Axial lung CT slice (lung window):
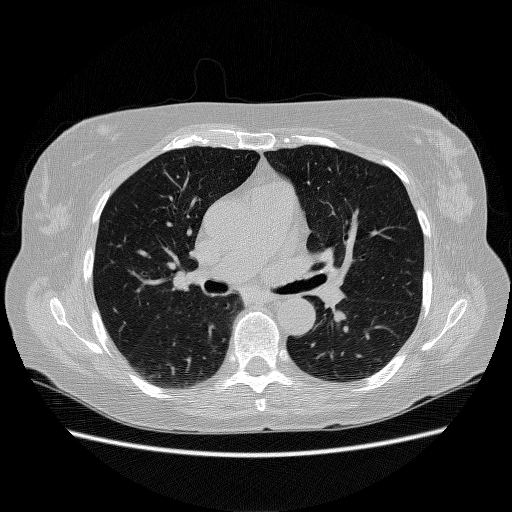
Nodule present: no